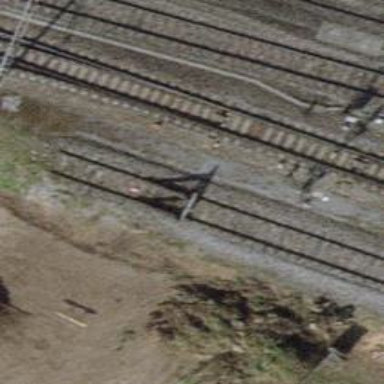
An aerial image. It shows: Railway buffer stop.